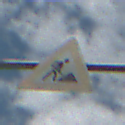
Verkehrszeichen: Arbeitsstelle
Umgebung: Outdoor, Nature
Tageszeit: Midday
Wetter: PartlyCloudy
Licht: Natural
Jahreszeit: NotSpecified
Kontrast: HighContrast